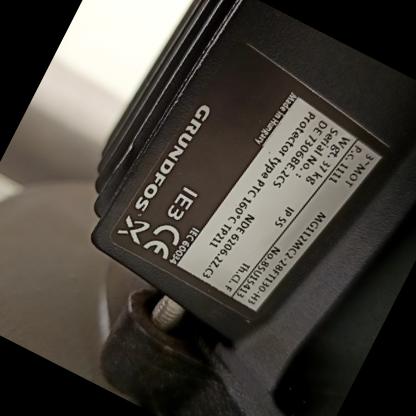
Klasa: tabliczka-znamionowa